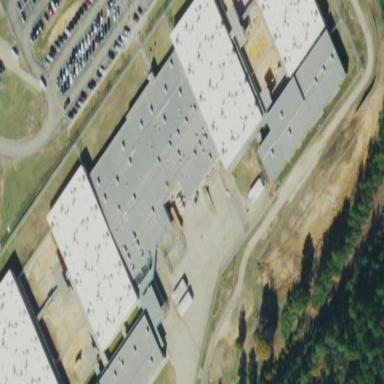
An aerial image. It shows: Prison.